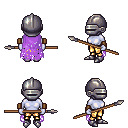
a pixel art fantasy rpg character, female body template, dark elf, purple skin, maroon tattered cape, gold greaves, gray short mohawk hairstyle, metal helm, leather bracers, metal boots, spear, four views (front, back, left, right), 2x2 character sprite sheet, small pixel art, hard edges, no anti-aliasing